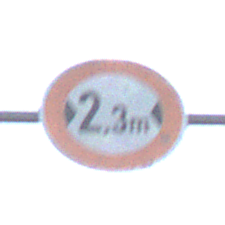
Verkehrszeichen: TatsaechlicheBreite2Komma3
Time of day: SunriseSunset
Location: Outdoor (Nature)
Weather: PartlyCloudy
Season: NotSpecified
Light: Natural